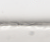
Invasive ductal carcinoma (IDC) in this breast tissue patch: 0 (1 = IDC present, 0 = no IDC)